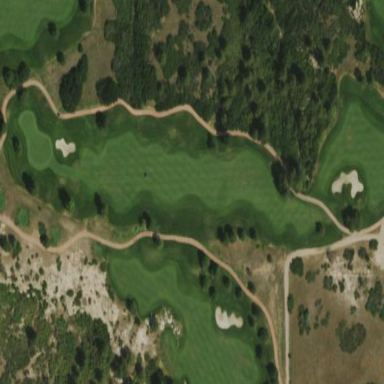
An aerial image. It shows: Rough grassy area used for golf.